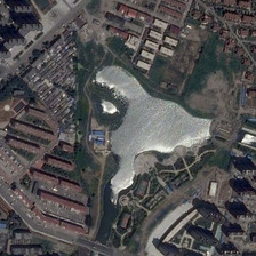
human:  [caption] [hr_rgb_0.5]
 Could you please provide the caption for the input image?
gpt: In the center of the village is a sparkling lake.

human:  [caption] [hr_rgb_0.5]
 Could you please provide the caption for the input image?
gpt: There is a lake in the center of the community.

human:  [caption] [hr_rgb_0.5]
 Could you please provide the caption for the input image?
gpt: There is a shining Lake in the center of the community.

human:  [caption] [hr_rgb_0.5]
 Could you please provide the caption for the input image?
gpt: In the center of the community, there is a sparkling lake.

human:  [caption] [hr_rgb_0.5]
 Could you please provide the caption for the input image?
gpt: There is a sparkling lake in the center of the community.